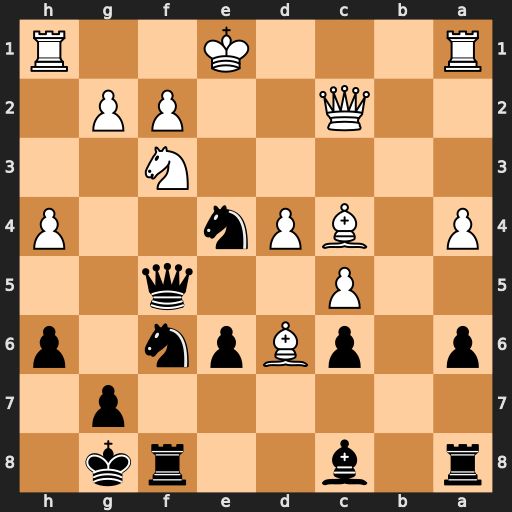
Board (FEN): r1b2rk1/6p1/p1pBpn1p/2P2q2/P1BPn2P/5N2/2Q2PP1/R3K2R
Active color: b
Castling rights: KQ
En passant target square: -
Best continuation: Nxd6 Qxf5 Nxf5